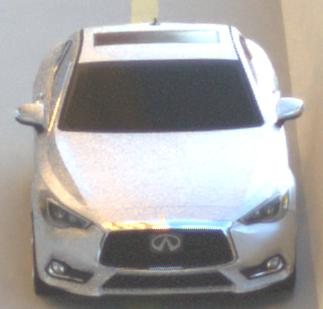
Make: Infiniti
Model: Q60 2.0t
Detailed model: Q60 (V37)
Model produced from: 2016/10
Model produced until: 2018/08
Doors: 2
Color: white
Road condition: dry road
Daytime: sunrise or sunset
Contrast: medium contrast